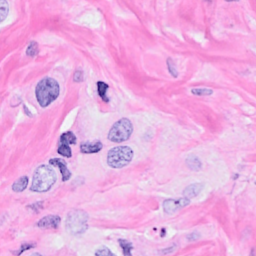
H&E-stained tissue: Breast